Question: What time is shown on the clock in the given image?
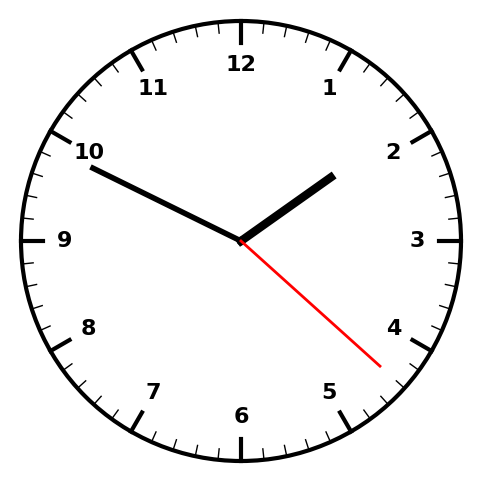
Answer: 01:49:22